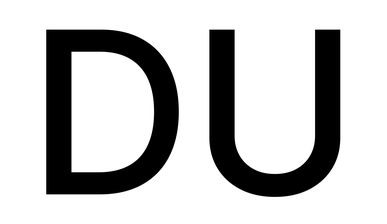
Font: Inter_Medium